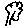
Label: tree